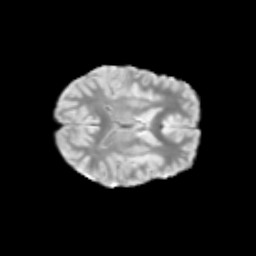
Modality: T2w
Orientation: axial
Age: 9
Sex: female
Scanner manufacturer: siemens
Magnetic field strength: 3 T
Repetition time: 3.8 s
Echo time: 0.07 s